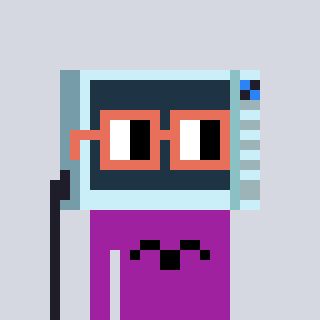
a pixel art character with square orange glasses, a microwave-shaped head and a magenta-colored body on a cool background